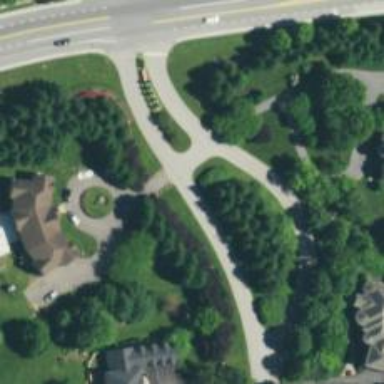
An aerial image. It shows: Residential road.